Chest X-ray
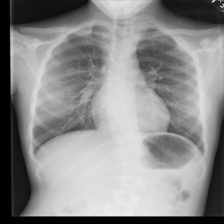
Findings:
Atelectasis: negative
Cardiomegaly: negative
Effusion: negative
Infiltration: negative
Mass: negative
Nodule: negative
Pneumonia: negative
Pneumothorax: negative
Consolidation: negative
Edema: negative
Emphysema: negative
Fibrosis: negative
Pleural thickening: negative
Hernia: negative